Question: I'm trying to show a DialogFragment full-screen such that the ActionBar is still visible but the tabs in a TabLayout are hidden.
The image is what I've managed to achieve; the image is what I'm aiming for:

There are two issues:
1. The tabs are still shown, which the user can interact with;
2. Because of the extra FrameLayout to show the dialog, the ViewPager content is still visible (the FAB button is not part of the dialog). This also means that the user can interact with the content in the pager, which includes the ability to change tabs.
'''
<?xml version="1.0" encoding="utf-8"?>
<LinearLayout
xmlns:android="http://schemas.android.com/apk/res/android"
xmlns:app="http://schemas.android.com/apk/res-auto"
android:layout_width="match_parent"
android:layout_height="match_parent"
android:orientation="vertical">
<android.support.design.widget.CoordinatorLayout
android:id="@+id/toolbar_layout"
android:layout_width="match_parent"
android:layout_height="wrap_content">
<!-- Use ThemeOverlay to make the toolbar and tablayout text
white -->
<android.support.design.widget.AppBarLayout
android:id="@+id/abl_top"
android:layout_height="wrap_content"
android:layout_width="match_parent"
android:theme="@style/ThemeOverlay.AppCompat.Dark.ActionBar">
<android.support.v7.widget.Toolbar
android:id="@+id/toolbar"
android:fitsSystemWindows="true"
android:layout_height="wrap_content"
android:layout_width="match_parent"
app:popupTheme="@style/ThemeOverlay.AppCompat.Light"
app:layout_scrollFlags="scroll|enterAlways"/>
<android.support.design.widget.TabLayout
android:id="@+id/tab_layout"
android:layout_width="match_parent"
android:layout_height="wrap_content"
style="@style/CustomTabStyle"/>
</android.support.design.widget.AppBarLayout>
</android.support.design.widget.CoordinatorLayout>
<FrameLayout
android:id="@+id/content"
android:layout_width="match_parent"
android:layout_height="wrap_content">
</FrameLayout>
<android.support.v4.view.ViewPager
android:id="@+id/viewpager"
android:layout_width="match_parent"
android:layout_height="match_parent"
app:layout_behavior="@string/appbar_scrolling_view_behavior" />
</LinearLayout>
'''
'''
package com.example.app;
import android.content.Context;
import android.graphics.drawable.Drawable;
import android.os.Bundle;
import android.support.design.widget.TabLayout;
import android.support.v4.app.Fragment;
import android.support.v4.app.FragmentManager;
import android.support.v4.app.FragmentPagerAdapter;
import android.support.v4.view.ViewPager;
import android.support.v7.app.ActionBar;
import android.support.v7.app.AppCompatActivity;
import android.support.v7.widget.Toolbar;
import android.text.Spannable;
import android.text.SpannableString;
import android.text.style.ImageSpan;
import android.util.Log;
import java.util.ArrayList;
import java.util.List;
public class MainActivity
extends AppCompatActivity
{
private static final String TAG = "MainActivity";
@Override
public void onCreate(Bundle savedInstanceState) {
super.onCreate(savedInstanceState);
setContentView(R.layout.main);
// Setup AppBar
Toolbar toolbar = (Toolbar) findViewById(R.id.toolbar);
if (toolbar != null) {
setSupportActionBar(toolbar);
}
// Setup ViewPager
ViewPager viewPager = (ViewPager) findViewById(R.id.viewpager);
if (viewPager != null) {
setupViewPager(viewPager);
}
// Setup TabLayout
TabLayout tl = (TabLayout) findViewById(R.id.tab_layout);
tl.setupWithViewPager(viewPager);
}
@Override
public void onBackPressed() {
super.onBackPressed();
}
private void setupViewPager(ViewPager viewPager) {
Adapter adapter = new Adapter(
getSupportFragmentManager(), MainActivity.this);
adapter.addFragment(
new Fragment1(),
"Tab 1", R.drawable.numeric_1_box_outline);
adapter.addFragment(
new Fragment2(),
"Tab 2", R.drawable.numeric_2_box_outline);
viewPager.setAdapter(adapter);
}
static class Adapter extends FragmentPagerAdapter {
private final List<Fragment> mFragments = new ArrayList<>();
private final List<Integer> mFragmentIcons = new ArrayList<>();
private final List<String> mFragmentTitles = new ArrayList<>();
private Context context;
public Adapter(FragmentManager fm, Context context) {
super(fm);
this.context = context;
}
public void addFragment(Fragment fragment, String title, int iconId) {
mFragments.add(fragment);
mFragmentTitles.add(title);
mFragmentIcons.add(iconId);
}
@Override
public Fragment getItem(int position) {
return mFragments.get(position);
}
@Override
public int getCount() {
return mFragments.size();
}
@Override
public CharSequence getPageTitle(int position) {
Drawable image = context.getResources().getDrawable(
mFragmentIcons.get(position), null);
image.setBounds(0, 0, image.getIntrinsicWidth(),
image.getIntrinsicHeight());
SpannableString sb = new SpannableString(" " + mFragmentTitles.get(position));
ImageSpan imageSpan = new ImageSpan(image, ImageSpan.ALIGN_BOTTOM);
sb.setSpan(imageSpan, 0, 1, Spannable.SPAN_EXCLUSIVE_EXCLUSIVE);
return sb;
}
}
}
'''
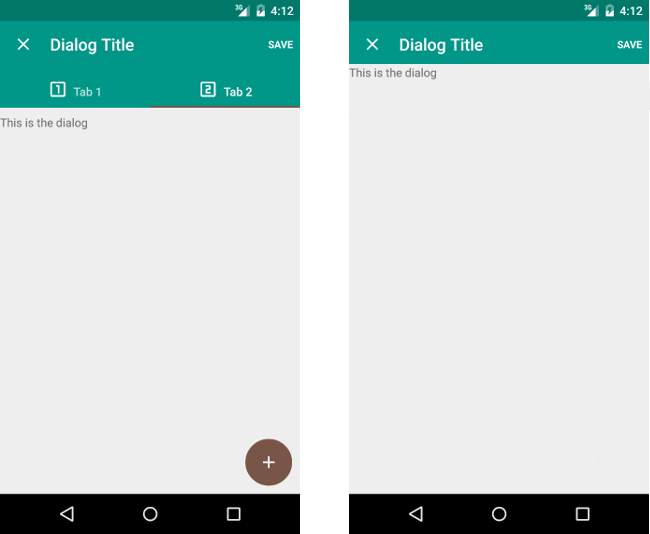
Answer: If you want the dialog to be full screen, the root view should be a FrameLayout (instead of a LinearLayout). If you want the dialog to contain a Toolbar, you'll also need a second Toolbar since your first one is attached to the TabLayout.
Something like this should work:
'''
<?xml version="1.0" encoding="utf-8"?>
<FrameLayout
xmlns:android="http://schemas.android.com/apk/res/android"
xmlns:app="http://schemas.android.com/apk/res-auto"
android:layout_width="match_parent"
android:layout_height="match_parent"
android:orientation="vertical"
android:id="@+id/container">
<android.support.design.widget.CoordinatorLayout
android:id="@+id/toolbar_layout"
android:layout_width="match_parent"
android:layout_height="match_parent">
<android.support.v4.view.ViewPager
android:id="@+id/viewpager"
android:layout_width="match_parent"
android:layout_height="match_parent"
app:layout_behavior="@string/appbar_scrolling_view_behavior" />
<!-- Use ThemeOverlay to make the toolbar and tablayout text
white -->
<android.support.design.widget.AppBarLayout
android:id="@+id/abl_top"
android:layout_height="wrap_content"
android:layout_width="match_parent"
android:theme="@style/ThemeOverlay.AppCompat.Dark.ActionBar">
<android.support.v7.widget.Toolbar
android:id="@+id/toolbar"
android:fitsSystemWindows="true"
android:layout_height="wrap_content"
android:layout_width="match_parent"
app:popupTheme="@style/ThemeOverlay.AppCompat.Light"
app:layout_scrollFlags="scroll|enterAlways"/>
<android.support.design.widget.TabLayout
android:id="@+id/tab_layout"
android:layout_width="match_parent"
android:layout_height="wrap_content"/>
</android.support.design.widget.AppBarLayout>
<android.support.design.widget.FloatingActionButton
android:layout_height="wrap_content"
android:layout_width="wrap_content"
app:layout_anchor="@id/toolbar_layout"
app:layout_anchorGravity="bottom|right|end"
app:borderWidth="0dp"
android:layout_margin="20dp"
android:clickable="true"/>
</android.support.design.widget.CoordinatorLayout>
</FrameLayout>
'''
'''
...
@Override
public void onCreate(Bundle savedInstanceState) {
super.onCreate(savedInstanceState);
setContentView(R.layout.activity_main);
// Setup AppBar
Toolbar toolbar = (Toolbar) findViewById(R.id.toolbar);
if (toolbar != null) {
setSupportActionBar(toolbar);
}
// Setup ViewPager
ViewPager viewPager = (ViewPager) findViewById(R.id.viewpager);
if (viewPager != null) {
setupViewPager(viewPager);
}
// Setup TabLayout
TabLayout tl = (TabLayout) findViewById(R.id.tab_layout);
tl.setupWithViewPager(viewPager);
FragmentTransaction transaction = getSupportFragmentManager().beginTransaction();
transaction.add(R.id.container, new DialogFragment());
transaction.addToBackStack("tag");
transaction.commit();
}
...
'''
'''
<?xml version="1.0" encoding="utf-8"?>
<LinearLayout xmlns:android="http://schemas.android.com/apk/res/android"
xmlns:app="http://schemas.android.com/apk/res-auto"
android:orientation="vertical" android:layout_width="match_parent"
android:layout_height="match_parent">
<android.support.v7.widget.Toolbar
android:id="@+id/fragment_toolbar"
android:fitsSystemWindows="true"
android:layout_height="wrap_content"
android:layout_width="match_parent"
android:background="?attr/colorPrimaryDark"
app:popupTheme="@style/ThemeOverlay.AppCompat.Light"/>
<FrameLayout
android:layout_width="fill_parent"
android:layout_height="fill_parent"
android:background="@android:color/background_light">
<TextView
android:layout_width="wrap_content"
android:layout_height="wrap_content"
android:text="This is the dialog"/>
</FrameLayout>
</LinearLayout>
'''
'''
public class DialogFragment extends Fragment {
@Override
public View onCreateView(LayoutInflater inflater, ViewGroup container,
Bundle savedInstanceState) {
View view = inflater.inflate(R.layout.fragment_dialog, container, false);
final Toolbar toolbar = (Toolbar) view.findViewById(R.id.fragment_toolbar);
toolbar.setTitle("Dialog Title");
toolbar.setNavigationIcon(getResources().getDrawable(R.drawable.ic_arrow_back_white));
toolbar.setNavigationOnClickListener(new View.OnClickListener() {
@Override
public void onClick(View v) {
getActivity().getSupportFragmentManager().popBackStack();
}
});
return view;
}
}
'''
I would recommend using an Activity for the dialog instead of attaching a dialog fragment to the view, especially if you plan to put input text into the dialog. I experienced some odd behavior with animations and the soft keyboard when using a Fragment for the dialog. Creating a new Activity resolved all of these issues.